Question: I'm using the following lines to change the 'MainPanel' color and 'WizardSmallBitmapImage' image:
'''
[Setup]
WizardSmallImageFile=MyFile.bmp
[Code]
procedure InitializeWizard;
begin
WizardForm.MainPanel.Color := $00FFDBBF;
end;
'''
In my setup I'm using the <URL> plugin for downloading prerequisites and the problem is that when its downloading progress page is shown, the 'MainPanel' and 'WizardSmallBitmapImage' components change their look back to the default as I've tried to illustrate on this picture:

Why does the wizard form header change when the isxdl plugin downloading page is shown and how to keep the modified look of the page header even for this page ?
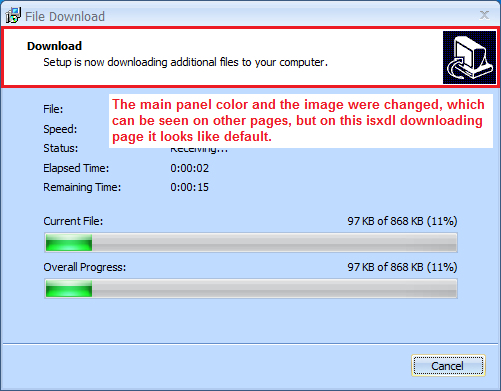
Answer: The root of this problem lies deep inside the <URL>, so what you see on that page is not Inno Setup's 'MainPanel' and 'WizardSmallBitmapImage' but elements drawn by that plugin, hardcoded in its source code.
In my view it would be unecessarily overcomplicated (if even possible) to intercept that plugin's window proc for overdrawing those elements with their actual look (in a response to the 'WM_PAINT' message), so I would suggest you either building your own version of that plugin, or switching to a different plugin, e.g. <URL> which is also easy to use and which doesn't break the wizard look.